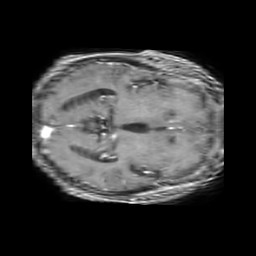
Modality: T1w
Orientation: axial
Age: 66
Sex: female
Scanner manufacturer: philips
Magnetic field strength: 1.5 T
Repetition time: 0.1889 s
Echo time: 0.001874 s